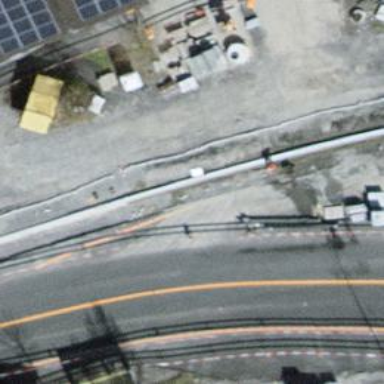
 serving as platform for public transportation."